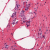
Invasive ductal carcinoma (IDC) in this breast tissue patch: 0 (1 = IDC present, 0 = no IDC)